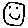
Label: smiley face